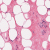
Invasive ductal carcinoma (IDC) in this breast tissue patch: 0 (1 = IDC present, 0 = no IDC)